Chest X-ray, AP view. Patient: 52 years old, sex M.
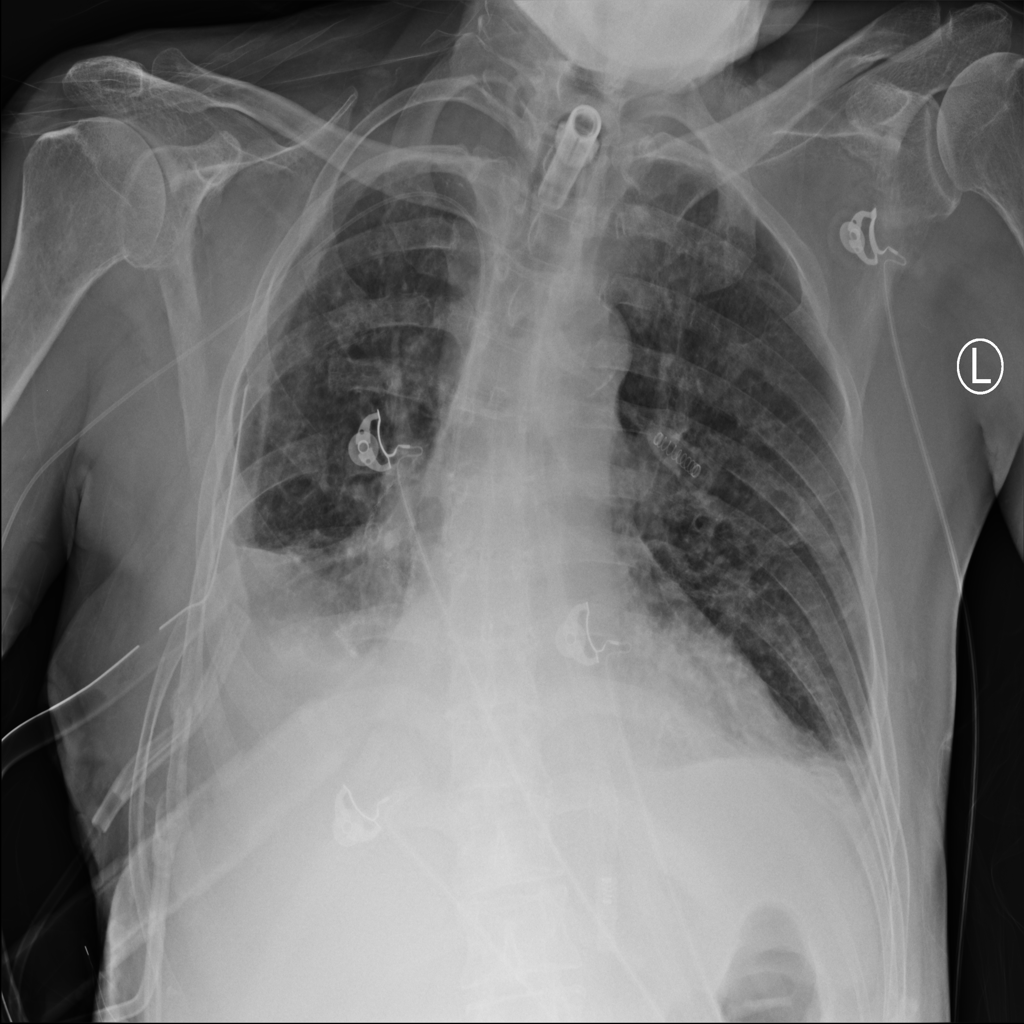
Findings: Effusion, Infiltration